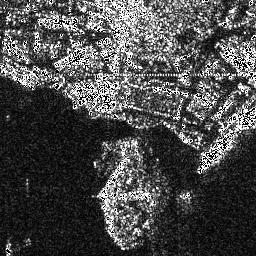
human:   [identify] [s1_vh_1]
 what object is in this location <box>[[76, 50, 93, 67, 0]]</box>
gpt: <ref>1 large ship at the right</ref>